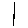
Label: line